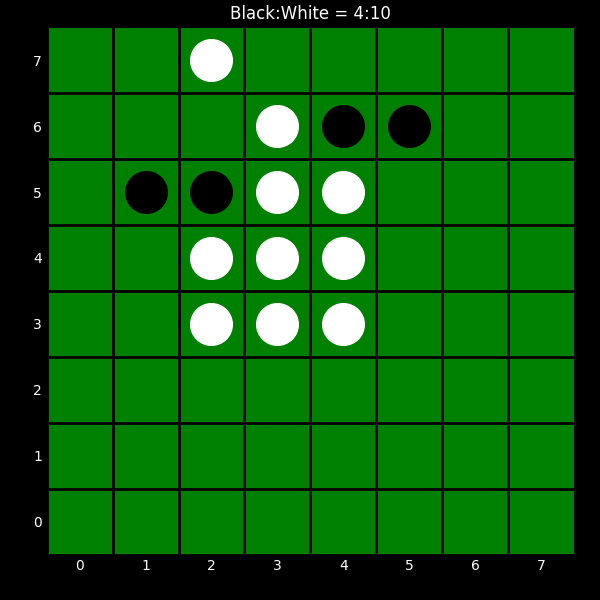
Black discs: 4
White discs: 10